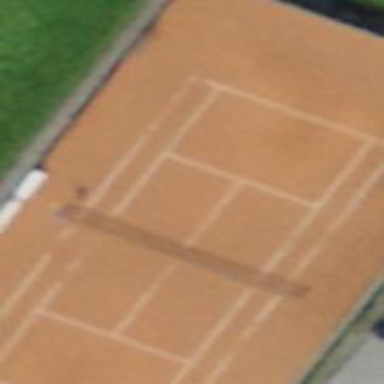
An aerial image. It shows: Tennis court in leisure pitch.